Question: I've been going through <URL>, and hit a snag. It mentions that:
> We will use simple polling here but you could easily use SignalR or other technologies.
While this works when I do client-side rendering, it throws the following error when rendering server-side. Currently, I don't actually jQuery or SignalR to render the initial state as I'm only using them to subscribe to updates once the app is running. I guess my question is, what is the correct way to structure my React application so that I can render it server-side or client-side at will.

Error while loading "~/Scripts/jquery-1.10.2.js": ReferenceError:
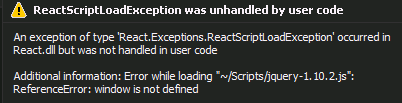
Answer: Got it working (<URL>.
'''
<!-- Render the React Component Server-Side -->
@Html.React("CommentBox", new
{
data = Model,
conn = false
})
<!-- Optionally Render the React Component Client-Side -->
@section scripts {
<script src="~/Scripts/react/react-0.12.2.js"></script>
@Scripts.Render("~/bundles/comments")
<script>
React.render(React.createElement(CommentBox, {
data: @Html.Raw(Json.Encode(Model)),
conn: $.hubConnection()
}), document.getElementById("react1"));
</script>
}
'''